Question: When using [DataType(DataType.Date)] on my model - if it is populated with a value, and I let the "modern" browser show it with its built in calendar, it is never populated with the date.
'''
public class StockPurchase
{
public int StockPurchaseId { get; set; }
[Required]
[Display(Name = "Date of purchase")]
[DataType(DataType.Date)]
public DateTime Date { get; set; }
[Required]
public decimal Amount { get; set; }
}
'''
Is this a known problem (I'm using Chrome).
Thanks, Mark

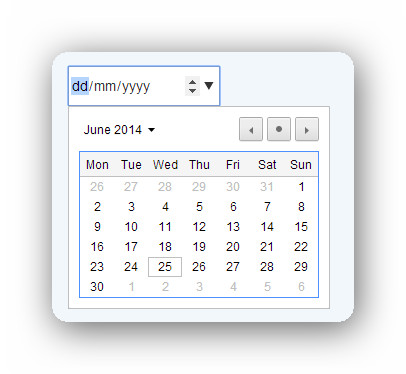
Answer: It's not a "known problem" per se, just an issue with how the HTML5 date control works. Date inputs are expected in ISO 8601 format, which for a date would be 'YYYY-MM-DD'. The format you , 'dd/mm/yyyy' is localized to make it easier for the user to input the date, but once selected, the browser sets the value in ISO 8601.
The problem is that ASP.NET MVC doesn't set the value in ISO 8601, but rather in the system localized version, which the browser then doesn't understand. The solution is force MVC to set the right value by adding the following attribute to your date property:
'''
[DisplayFormat(DataFormatString = "{0:yyyy-MM-dd}", ApplyFormatInEditMode = true)]
'''
The value for the field will then be set at render with the correct ISO 8601 formatted date, and the browser will understand it.
'YYYY-MM-DD'